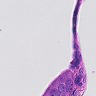
Metastatic tissue present: yes